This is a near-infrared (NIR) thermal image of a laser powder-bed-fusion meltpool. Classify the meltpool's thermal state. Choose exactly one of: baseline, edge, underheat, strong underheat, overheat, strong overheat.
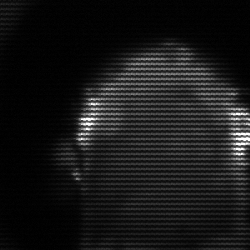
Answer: baseline